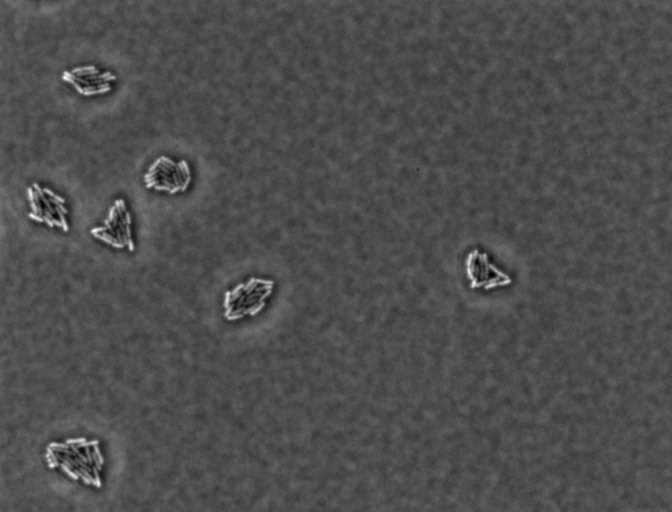
Salmonella enterica Enteritidis